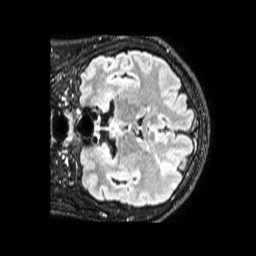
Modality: FLAIR
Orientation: coronal
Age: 20
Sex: male
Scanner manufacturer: philips
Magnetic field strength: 1.5 T
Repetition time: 4.8 s
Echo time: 0.3362 s